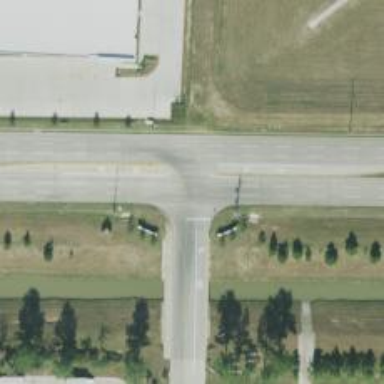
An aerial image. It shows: Secondary road.